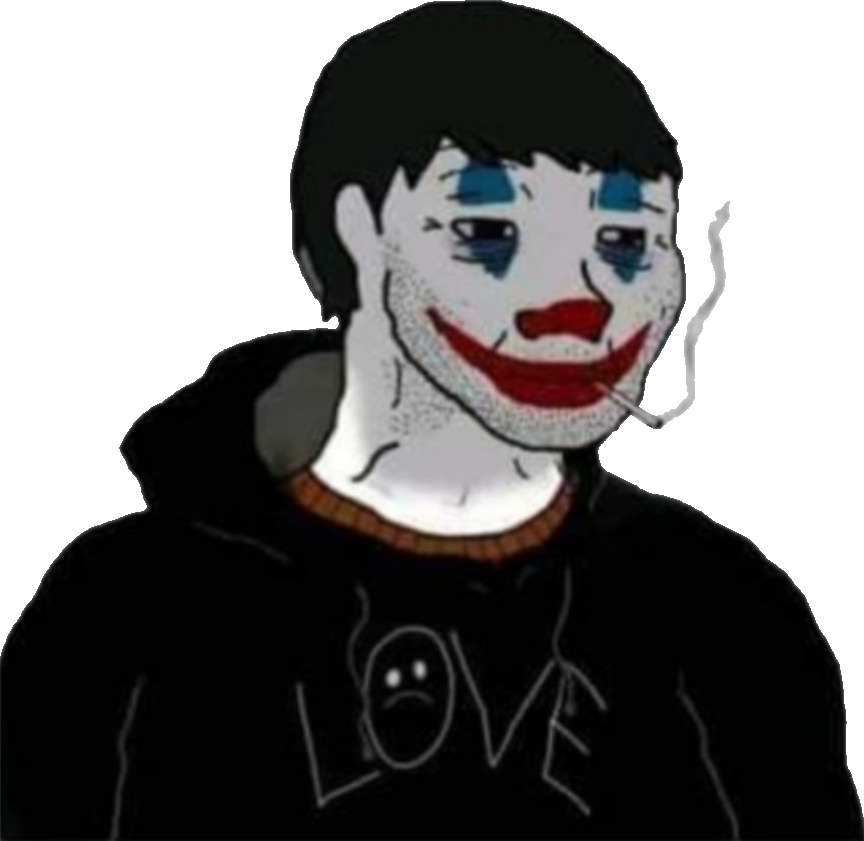
Label: 5_Doomer